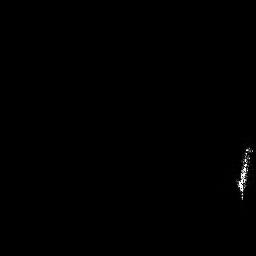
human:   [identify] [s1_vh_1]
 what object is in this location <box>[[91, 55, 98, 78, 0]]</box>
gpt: <ref>1 medium ship at the right</ref>